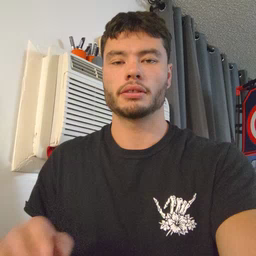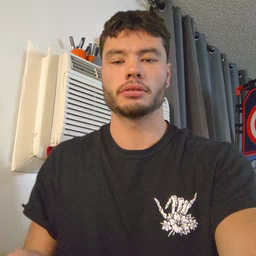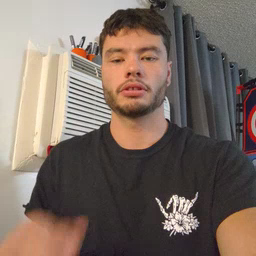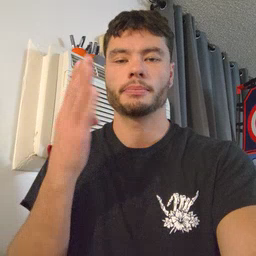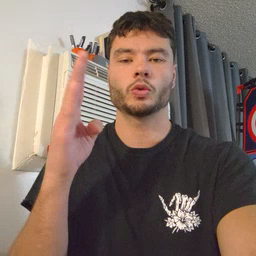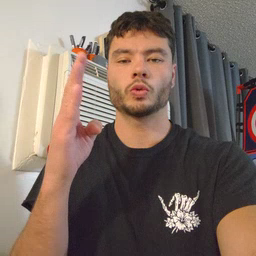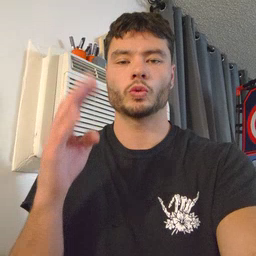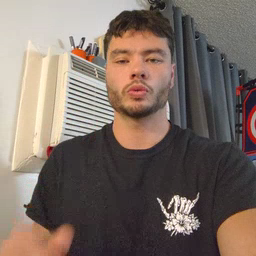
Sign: blue